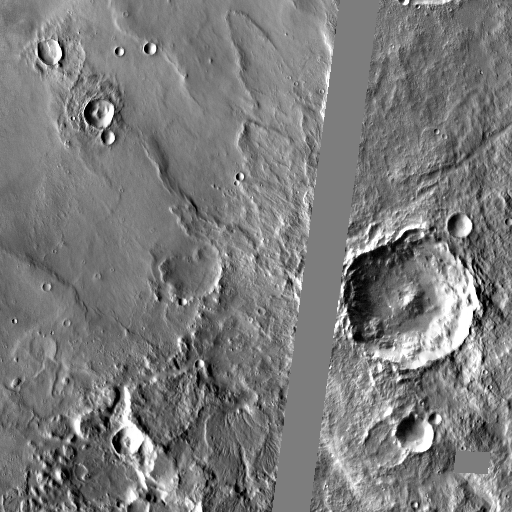
Crater classes present: Background, Other, Layered, Buried, Secondary